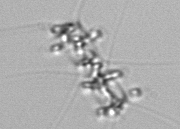
Label: Chaetoceros_didymus_TAG_external_flagellate